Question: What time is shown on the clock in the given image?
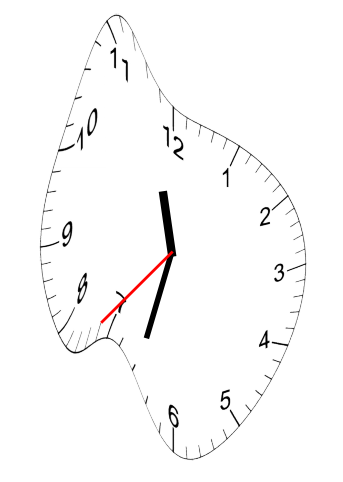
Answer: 11:32:37